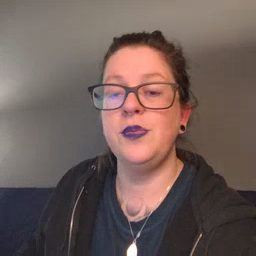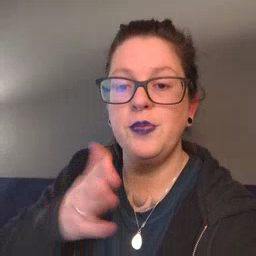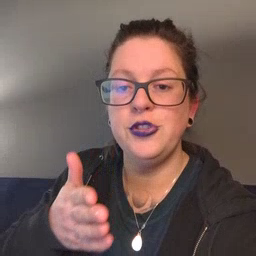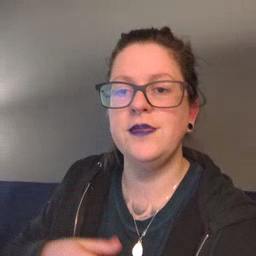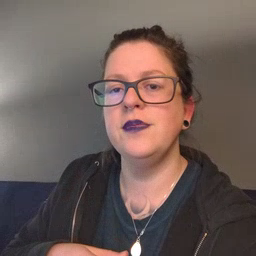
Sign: book